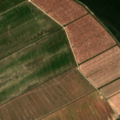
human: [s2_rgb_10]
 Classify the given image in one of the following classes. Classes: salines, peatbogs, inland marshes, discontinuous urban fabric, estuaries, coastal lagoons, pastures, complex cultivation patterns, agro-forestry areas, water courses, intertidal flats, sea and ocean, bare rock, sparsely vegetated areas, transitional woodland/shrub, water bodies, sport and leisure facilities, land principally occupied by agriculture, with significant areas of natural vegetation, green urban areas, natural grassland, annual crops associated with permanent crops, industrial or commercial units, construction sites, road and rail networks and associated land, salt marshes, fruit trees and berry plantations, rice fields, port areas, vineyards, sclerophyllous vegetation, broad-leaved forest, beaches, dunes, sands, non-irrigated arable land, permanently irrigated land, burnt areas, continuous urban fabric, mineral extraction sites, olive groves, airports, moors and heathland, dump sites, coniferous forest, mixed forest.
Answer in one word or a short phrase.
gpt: permanently irrigated land, rice fields, salt marshes, estuaries